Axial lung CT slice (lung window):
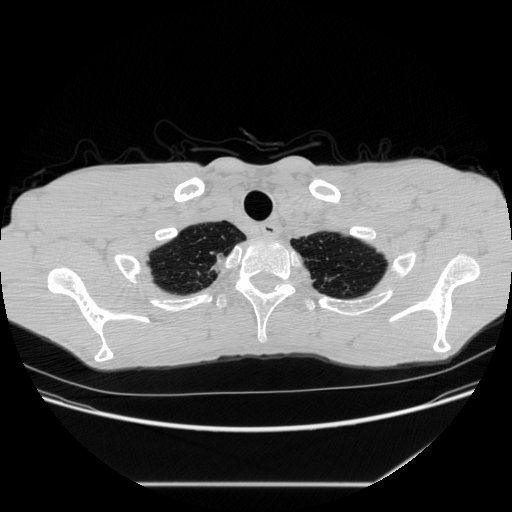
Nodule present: yes
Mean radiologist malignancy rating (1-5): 2.667